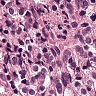
Metastatic tissue present: yes